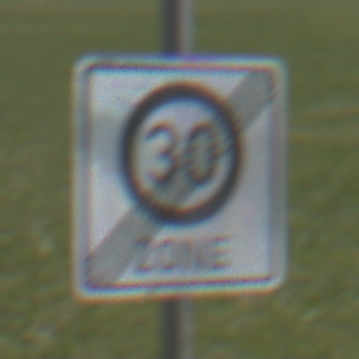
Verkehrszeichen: EndeZone30
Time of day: MorningAfternoon
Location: Outdoor (Nature)
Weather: PartlyCloudy
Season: NotSpecified
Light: Natural